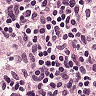
Metastatic tissue present: no